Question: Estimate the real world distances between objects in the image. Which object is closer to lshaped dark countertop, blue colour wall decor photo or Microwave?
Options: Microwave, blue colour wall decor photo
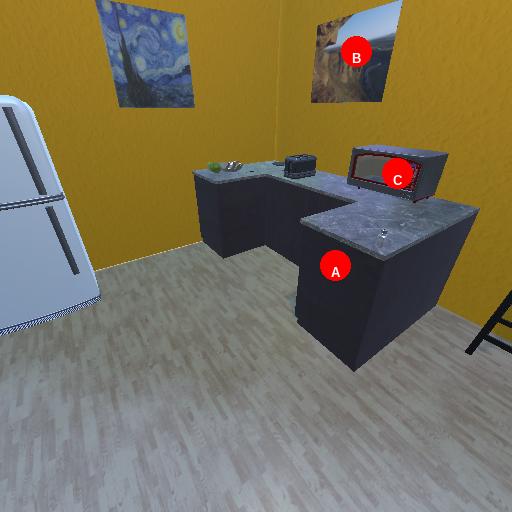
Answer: Microwave